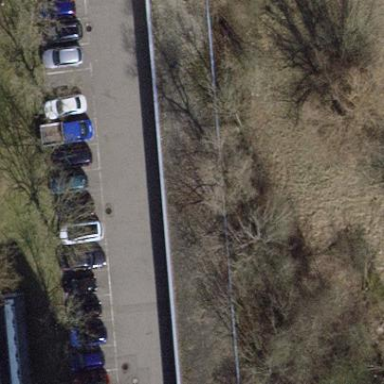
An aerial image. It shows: Group of garages.